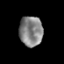
Tissue: prostate
Cell type: T cells
Senescence score: 0.3461
Nuclear area (px): 686
Mean DAPI intensity: 133.918